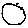
Label: circle